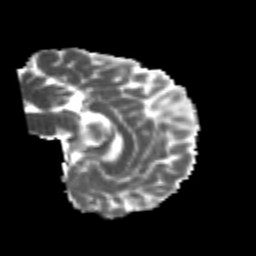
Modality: MD
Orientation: sagittal
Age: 25
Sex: female
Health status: healthy
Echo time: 0.074 s